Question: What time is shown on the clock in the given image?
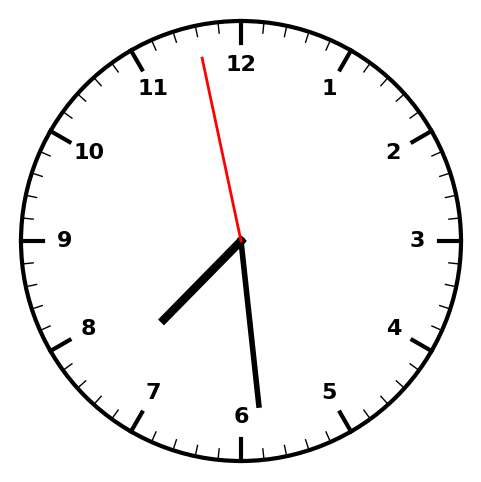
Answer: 07:28:58